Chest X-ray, AP view. Patient: 27 years old, sex F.
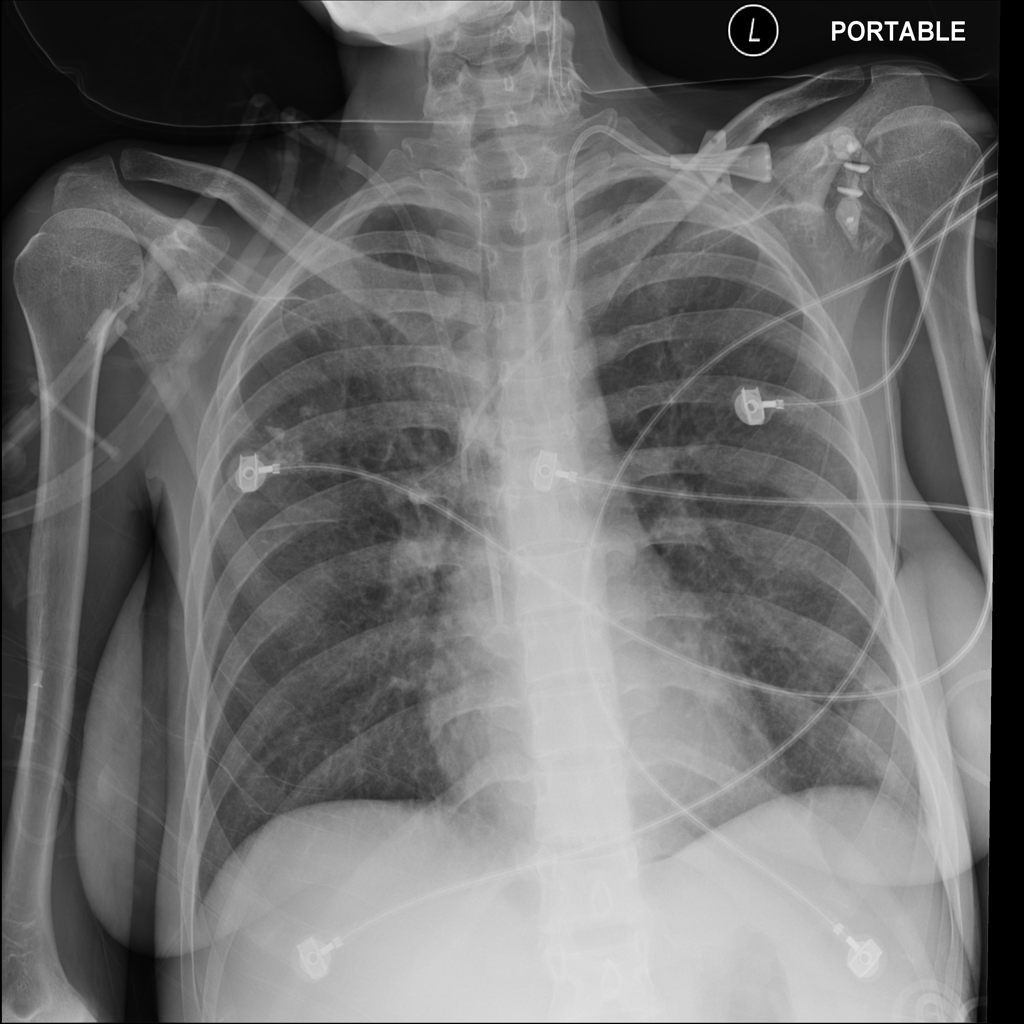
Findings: Infiltration